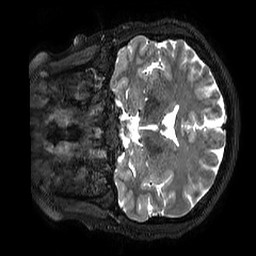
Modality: T2w
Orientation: coronal
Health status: ill
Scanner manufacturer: philips
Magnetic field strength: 3 T
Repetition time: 2.5 s
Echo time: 0.331 s